Question: Count the number of objects in the diagram.
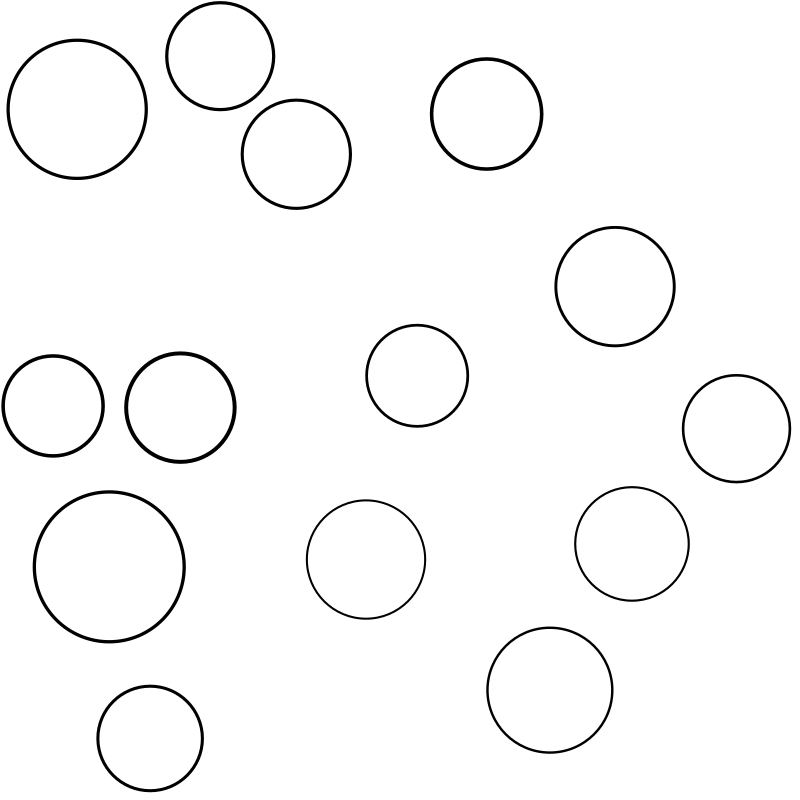
Answer: 14